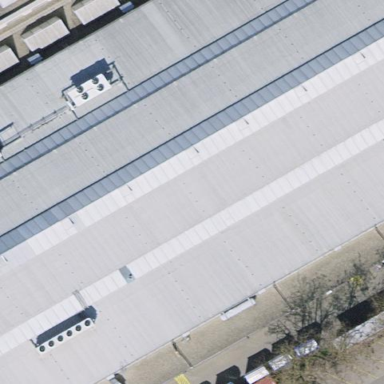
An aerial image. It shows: Industrial building with gabled roof. The roof is silver while the building is white.